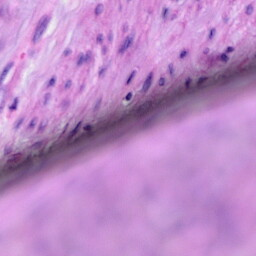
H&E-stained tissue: Cervix